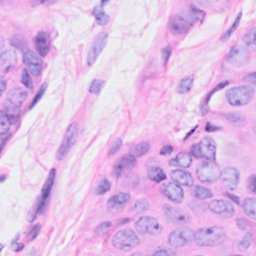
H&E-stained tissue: Breast